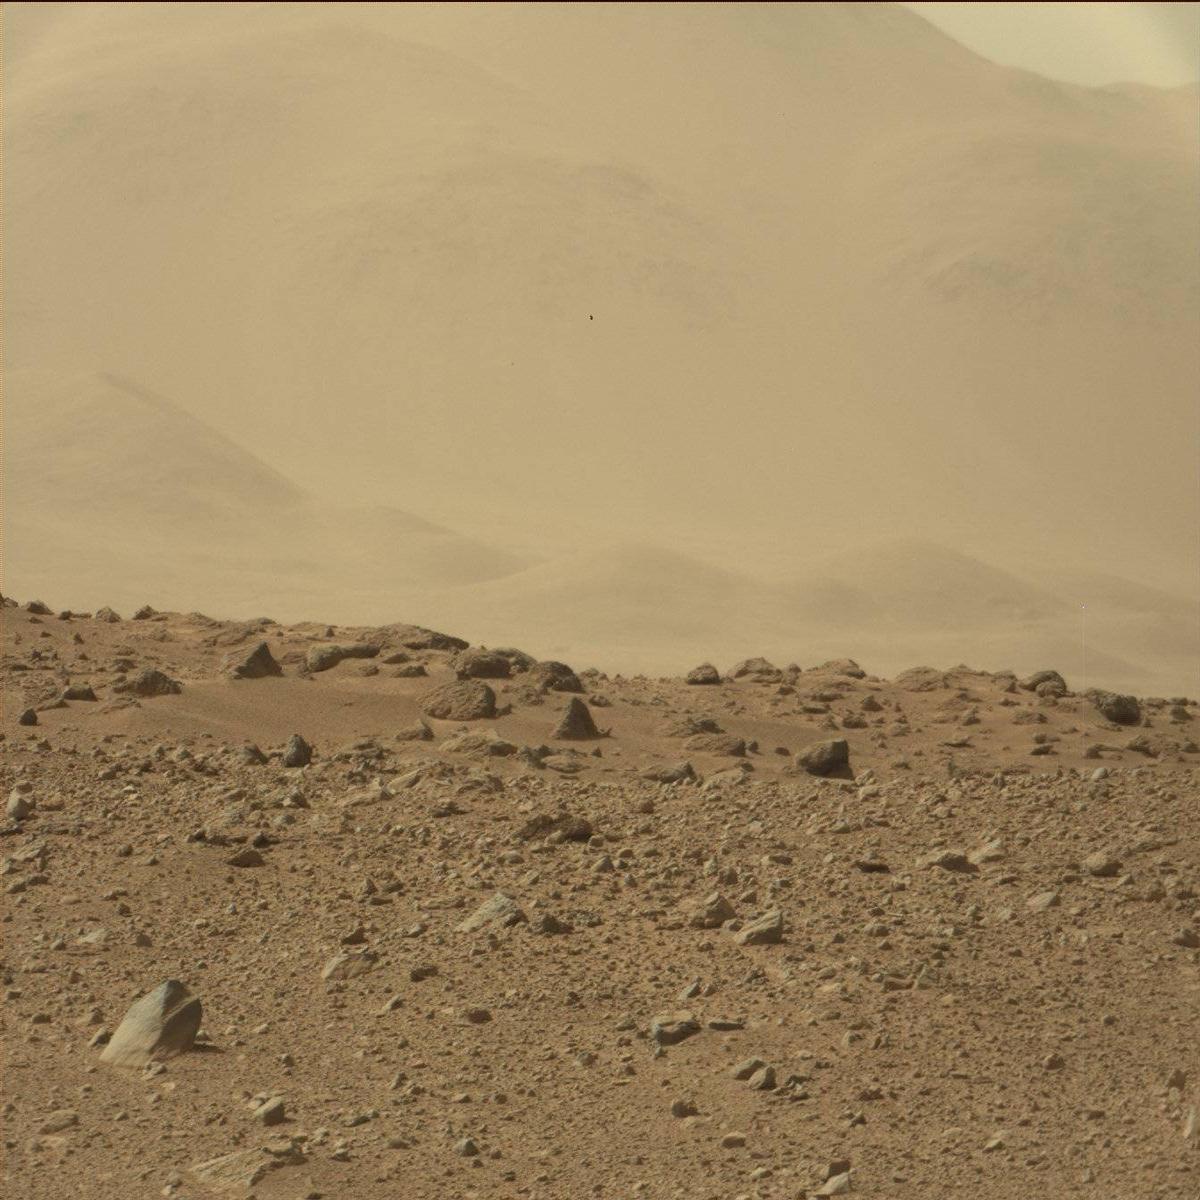
Terrain classes present: Bedrock, Ridge, Rock, Sand / Soil, Sky